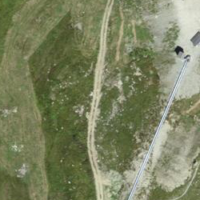
EUNIS habitat code: 23
Species observed at this site:
Marmota marmota